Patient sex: F
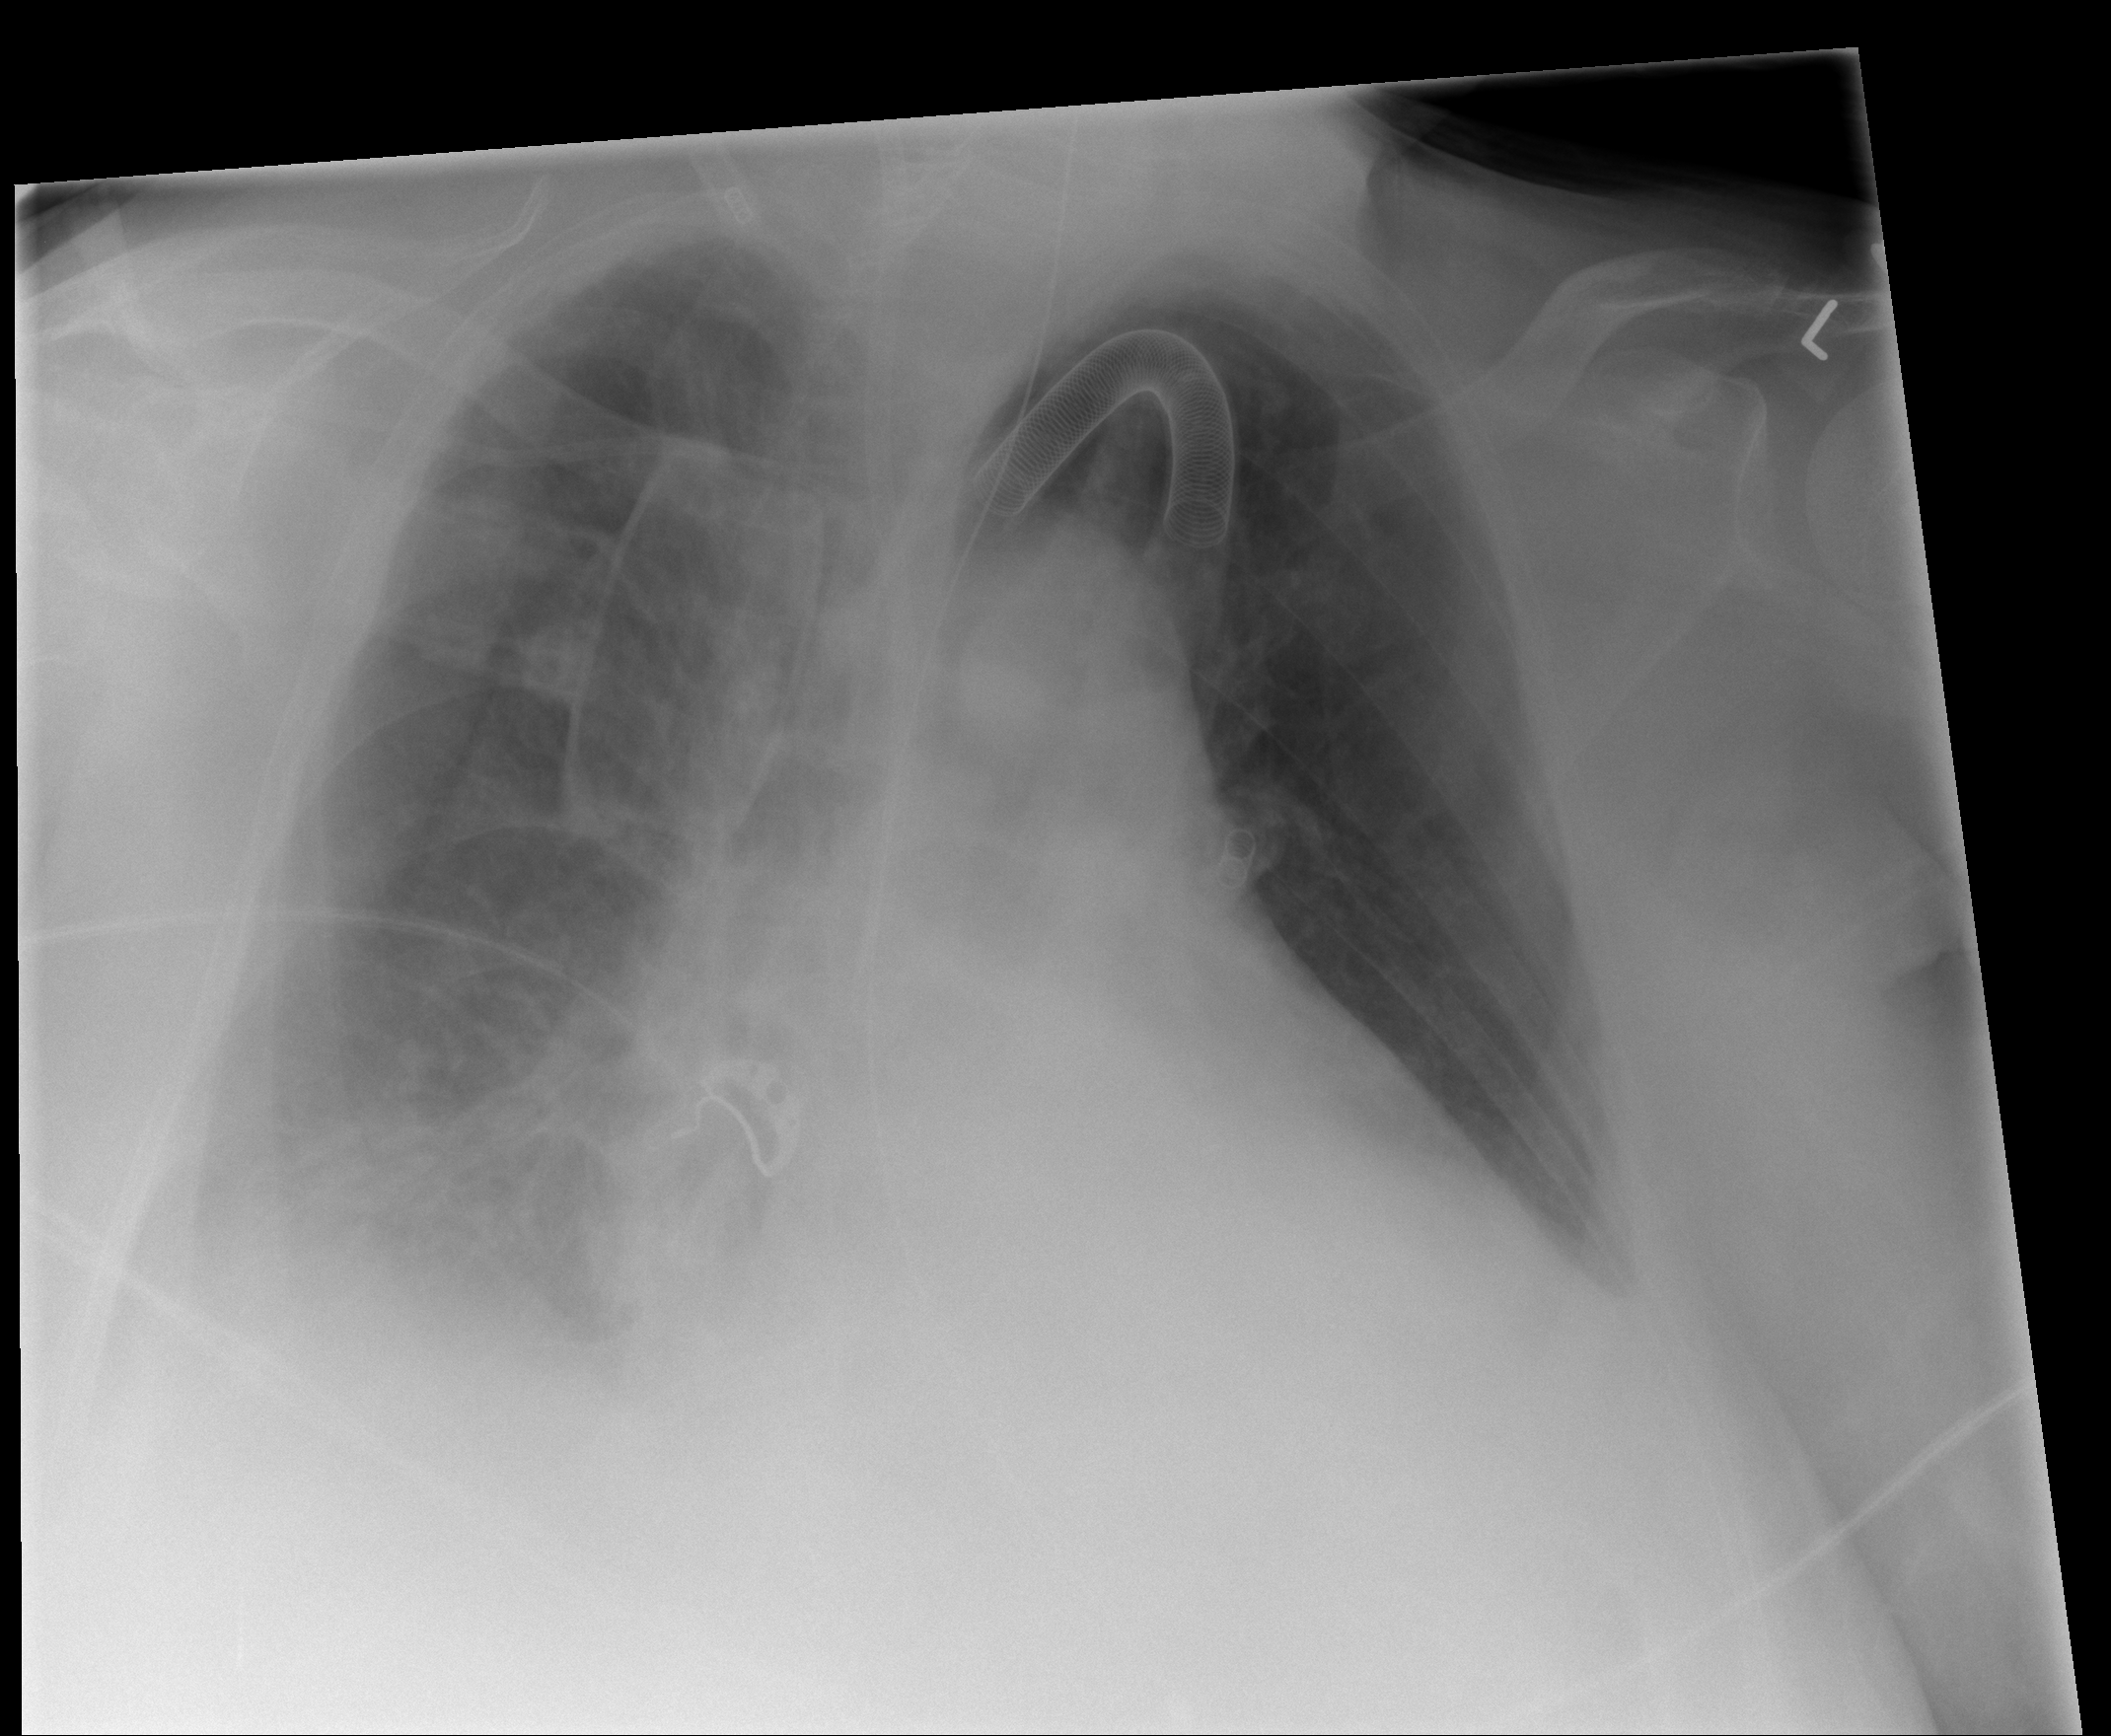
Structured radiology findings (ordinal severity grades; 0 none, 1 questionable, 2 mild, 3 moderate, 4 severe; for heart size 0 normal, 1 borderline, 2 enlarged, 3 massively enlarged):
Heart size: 2
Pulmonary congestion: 0
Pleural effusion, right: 2
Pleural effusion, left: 1
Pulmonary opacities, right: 2
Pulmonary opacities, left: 0
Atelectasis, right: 2
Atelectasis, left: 0